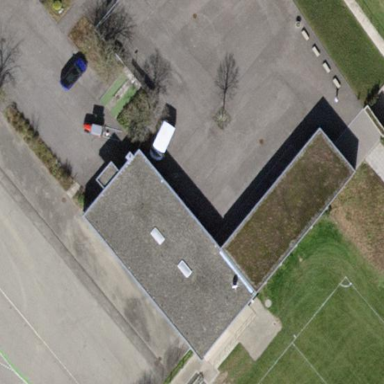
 while the rest of the building is lime green."